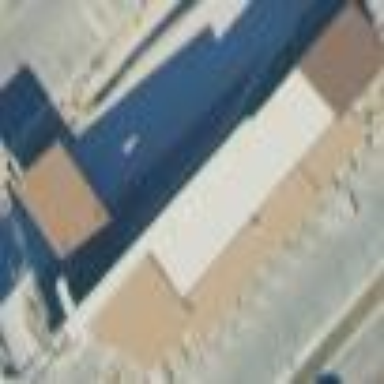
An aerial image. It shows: Building housing car wash facility.